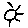
Label: sun